Chest X-ray:
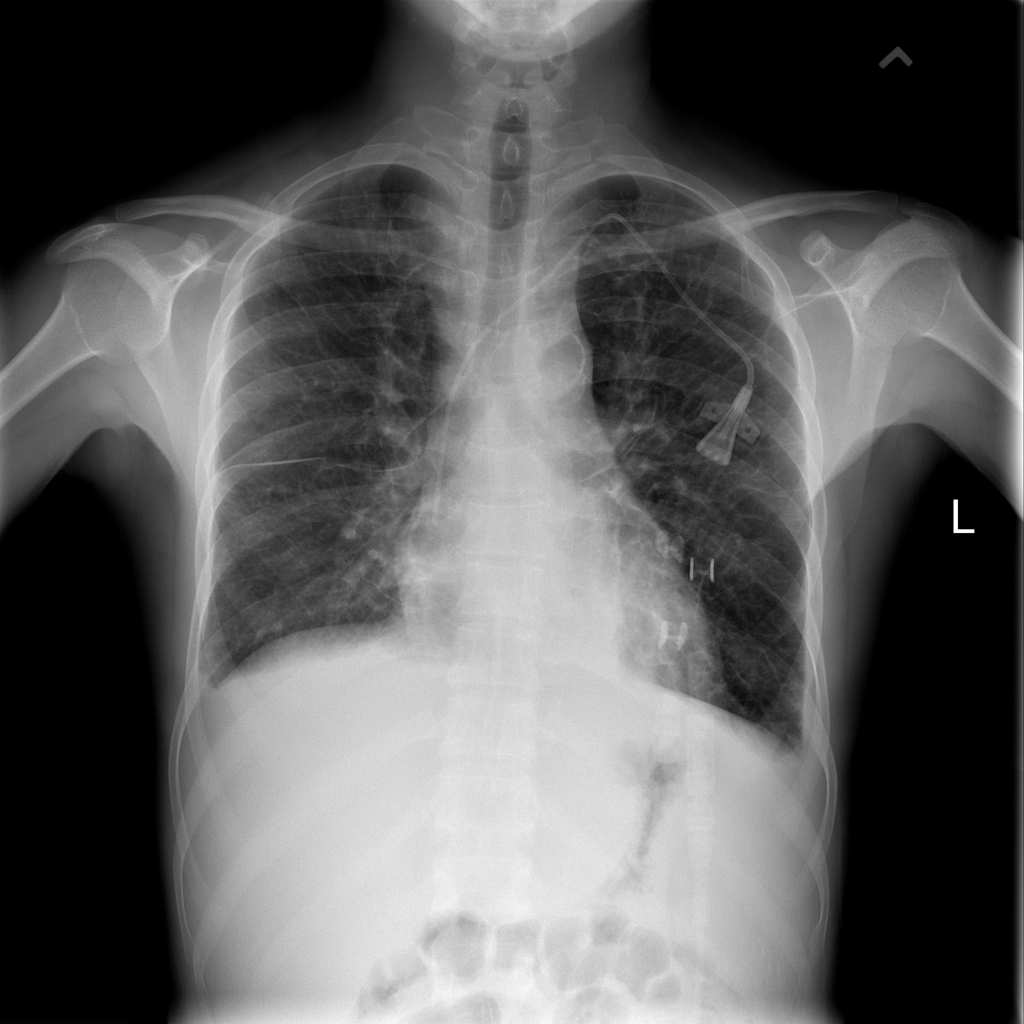
Findings: Consolidation, Effusion
No abnormal finding: no